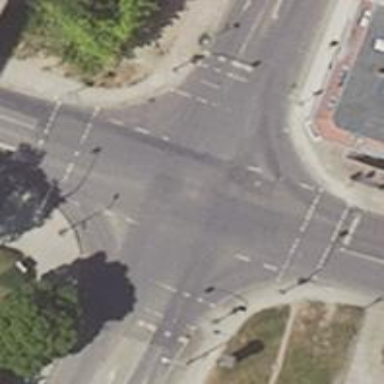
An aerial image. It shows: Road with traffic signals.